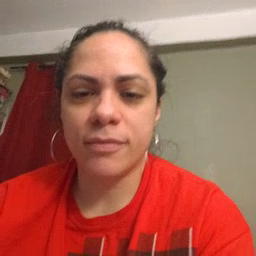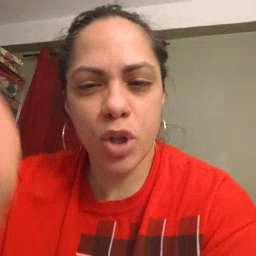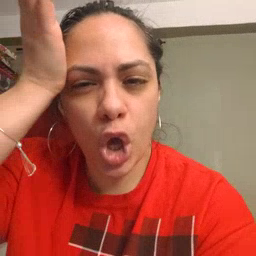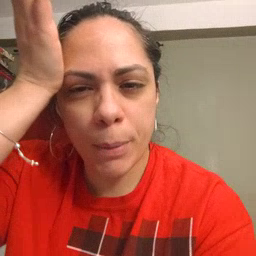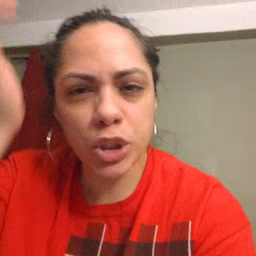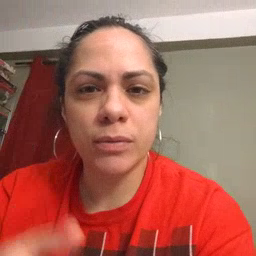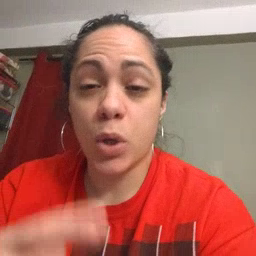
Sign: garbage